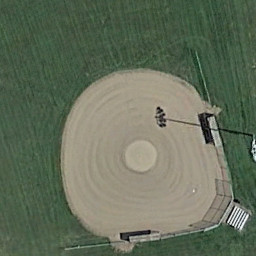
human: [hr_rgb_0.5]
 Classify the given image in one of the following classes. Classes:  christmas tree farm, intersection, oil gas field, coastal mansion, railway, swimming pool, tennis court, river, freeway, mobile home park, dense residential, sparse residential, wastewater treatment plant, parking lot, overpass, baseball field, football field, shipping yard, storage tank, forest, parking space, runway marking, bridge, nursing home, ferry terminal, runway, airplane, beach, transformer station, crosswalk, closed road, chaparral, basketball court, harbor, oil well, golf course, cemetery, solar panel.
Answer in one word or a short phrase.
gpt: baseball field